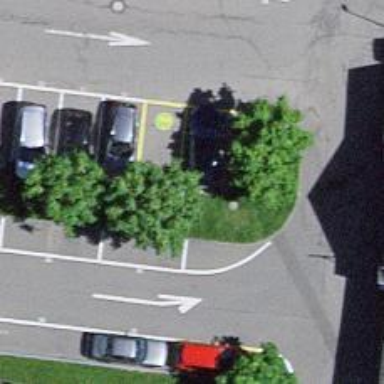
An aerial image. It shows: Charging station.